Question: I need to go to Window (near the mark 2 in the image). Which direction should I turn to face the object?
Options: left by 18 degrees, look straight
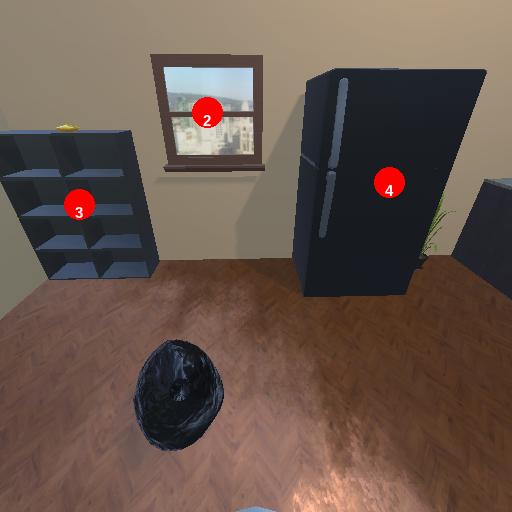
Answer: left by 18 degrees